Aerial crown-view tile of a tropical tree (Barro Colorado Island, Panama), acquired 20250317:
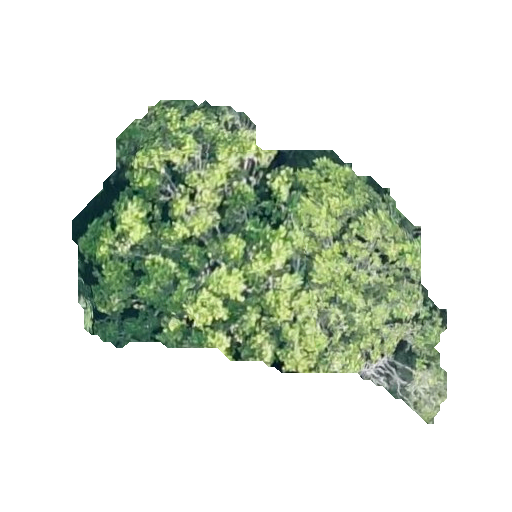
Species: Poulsenia armata
GBIF accepted scientific name: Poulsenia armata
Crown area: 111.143 m²